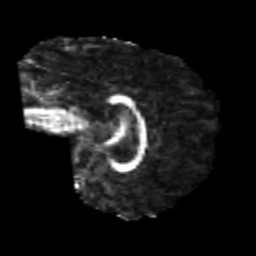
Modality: FA
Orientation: sagittal
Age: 26
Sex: male
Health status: healthy
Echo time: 0.074 s